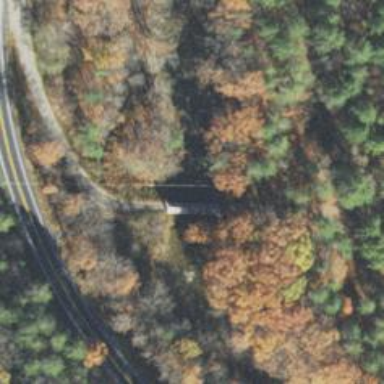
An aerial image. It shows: Covered bridge on residential road.